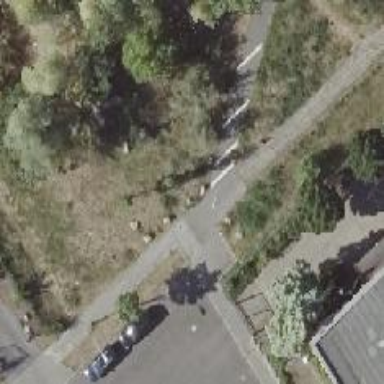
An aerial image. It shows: Sidewalk along the footway.